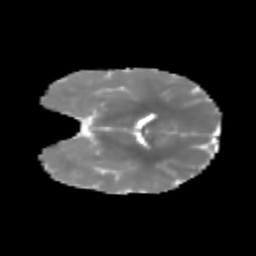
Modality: MD
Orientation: coronal
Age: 7
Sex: female
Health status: healthy